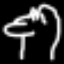
Label: frog